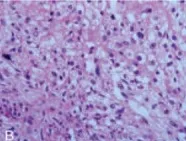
Histopathological and immunohistochemical examination images for the surgical specimen. A-K, Specimen after the first surgery. B, H & E, x20.
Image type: pathology (h&e)